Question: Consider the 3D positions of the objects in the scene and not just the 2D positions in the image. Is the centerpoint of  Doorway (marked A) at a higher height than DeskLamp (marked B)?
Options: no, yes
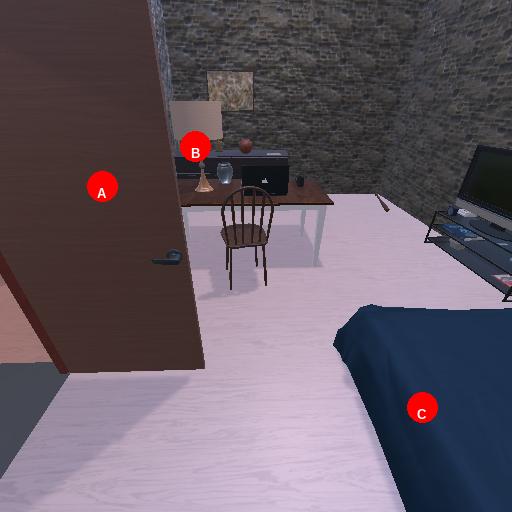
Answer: no